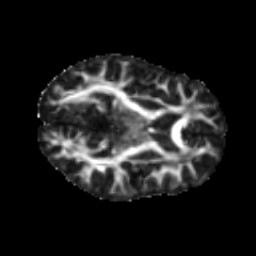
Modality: FA
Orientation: axial
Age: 16
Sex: female
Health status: ill
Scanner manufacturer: ge
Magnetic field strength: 3 T
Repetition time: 6.752 s
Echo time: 0.079 s